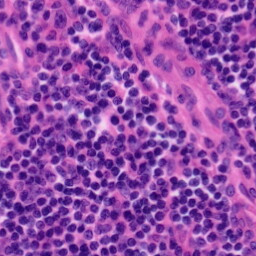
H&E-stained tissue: Tonsil